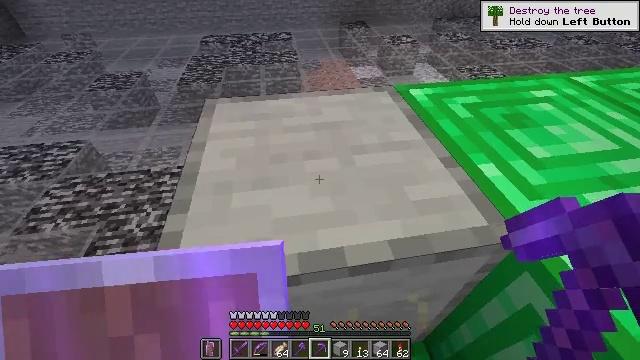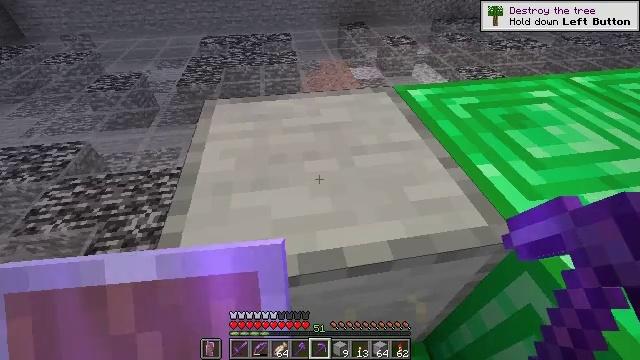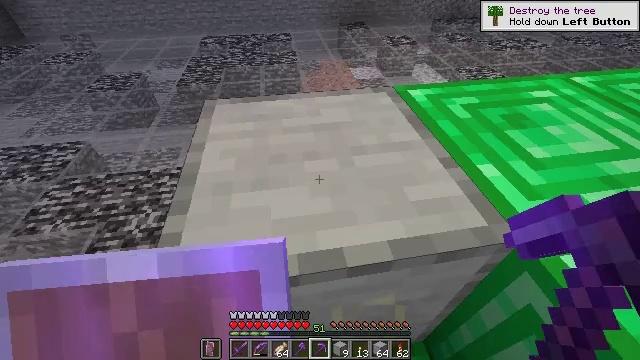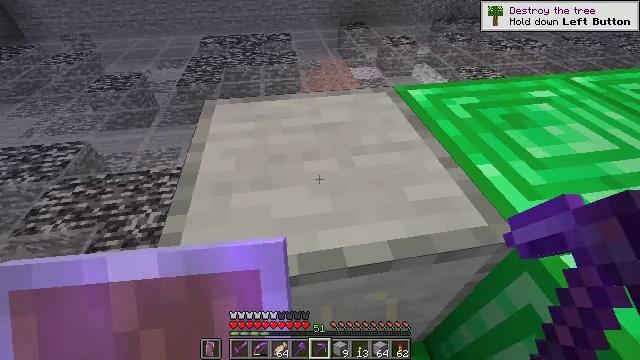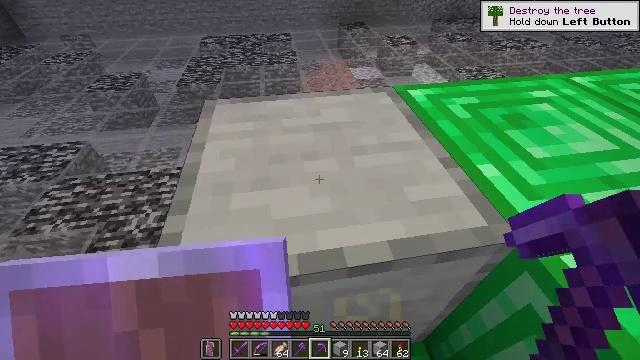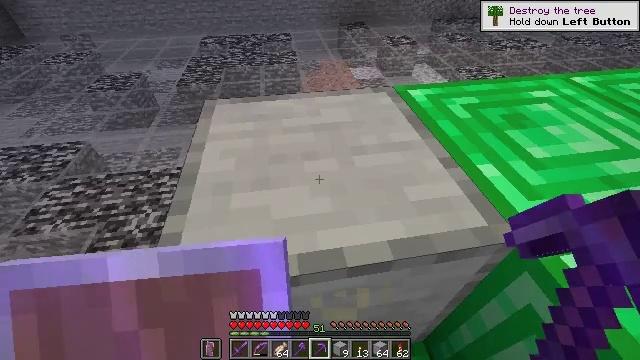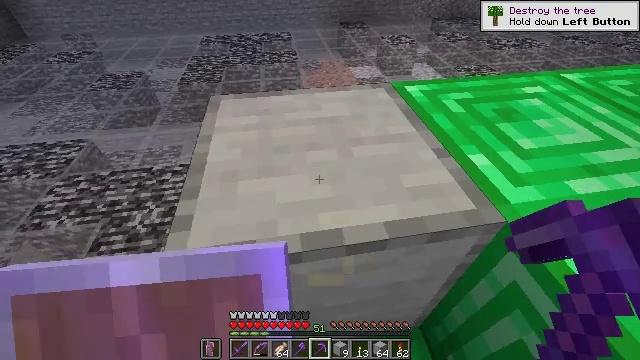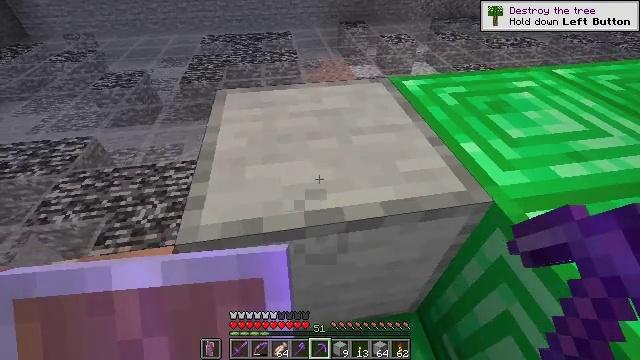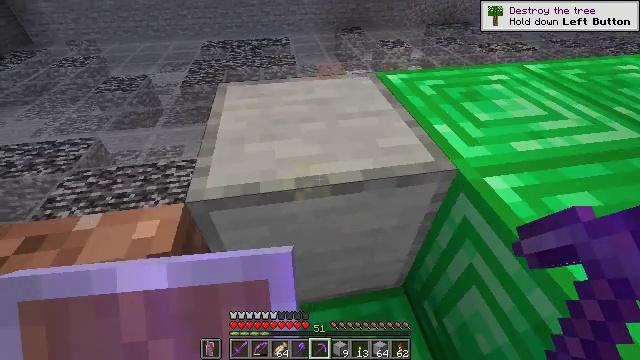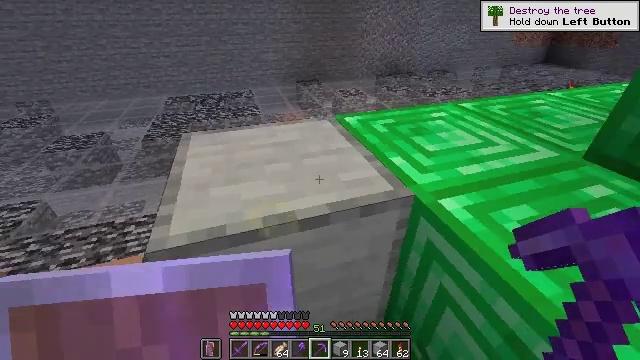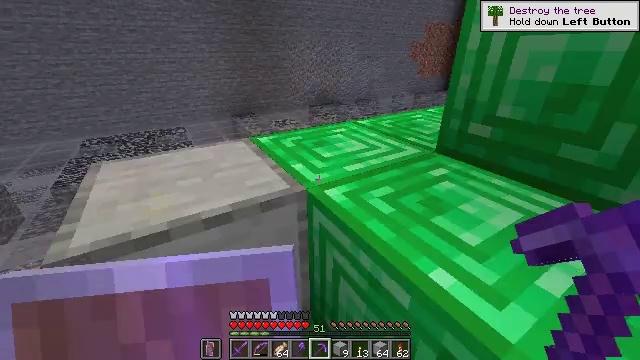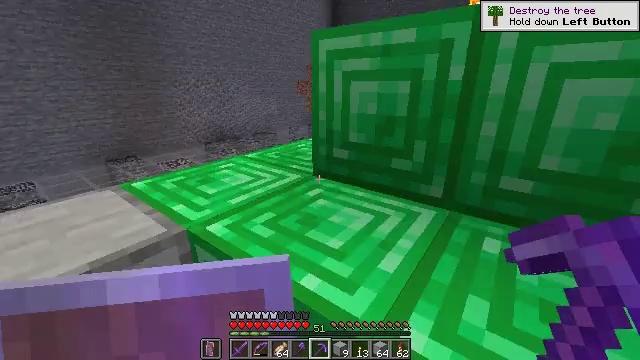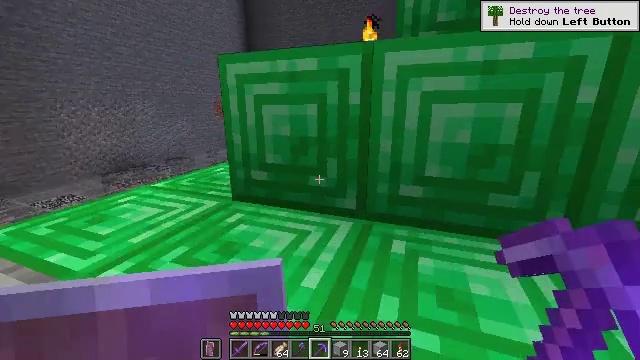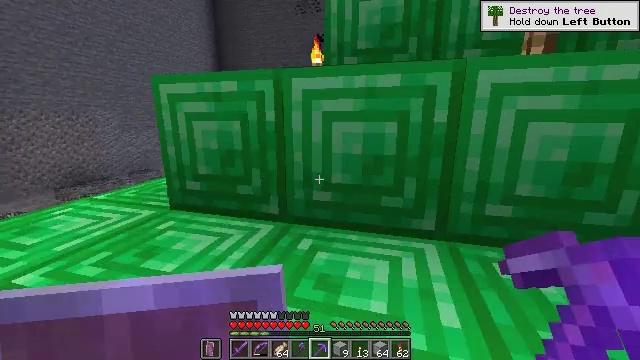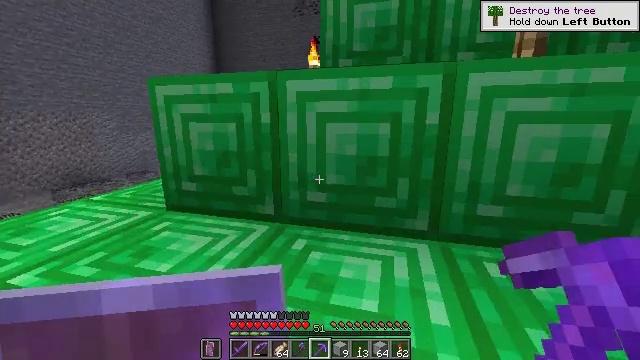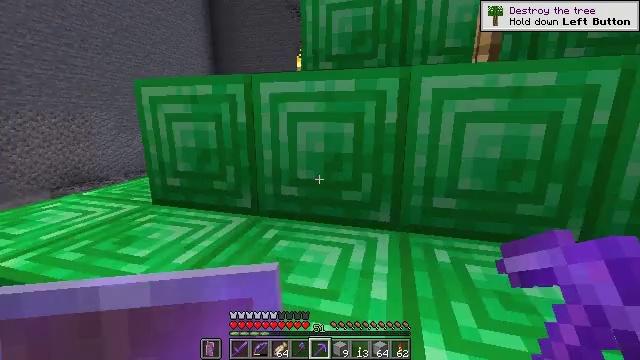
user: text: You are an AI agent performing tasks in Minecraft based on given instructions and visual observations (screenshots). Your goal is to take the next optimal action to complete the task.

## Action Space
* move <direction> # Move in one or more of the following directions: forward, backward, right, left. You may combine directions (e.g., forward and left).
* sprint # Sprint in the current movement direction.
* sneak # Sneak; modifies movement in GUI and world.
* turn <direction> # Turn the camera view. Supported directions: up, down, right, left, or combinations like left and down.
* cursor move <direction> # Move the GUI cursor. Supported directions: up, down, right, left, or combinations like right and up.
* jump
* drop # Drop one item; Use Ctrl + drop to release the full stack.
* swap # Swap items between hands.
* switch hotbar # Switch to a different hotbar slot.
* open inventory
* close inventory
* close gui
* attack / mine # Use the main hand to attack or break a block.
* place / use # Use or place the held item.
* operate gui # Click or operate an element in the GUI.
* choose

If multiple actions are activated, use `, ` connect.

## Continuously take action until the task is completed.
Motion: motion action
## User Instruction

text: Gather the emerald block from a structure.
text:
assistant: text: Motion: no_op
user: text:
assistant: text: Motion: no_op
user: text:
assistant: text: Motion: no_op
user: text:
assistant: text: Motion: no_op
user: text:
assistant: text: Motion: no_op
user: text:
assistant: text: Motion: move back
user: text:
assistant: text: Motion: move back
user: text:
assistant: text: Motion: move back and move right, turn up
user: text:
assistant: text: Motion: move back and move right, turn right and up
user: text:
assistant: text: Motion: move back and move right, turn right and up
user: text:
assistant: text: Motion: move back and move right, turn right and up
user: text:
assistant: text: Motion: move back and move right, turn right and up
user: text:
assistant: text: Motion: move back and move right, turn right and up
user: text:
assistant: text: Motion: move back and move right
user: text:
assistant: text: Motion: move right
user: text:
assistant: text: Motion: move right
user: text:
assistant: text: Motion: no_op
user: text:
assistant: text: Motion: no_op
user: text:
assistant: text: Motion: no_op
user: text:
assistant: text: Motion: no_op
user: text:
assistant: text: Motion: no_op
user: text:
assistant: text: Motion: turn right and up
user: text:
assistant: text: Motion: turn right and up
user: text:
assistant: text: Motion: turn right and up
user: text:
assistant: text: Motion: turn up
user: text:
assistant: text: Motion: no_op
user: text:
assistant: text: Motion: move right
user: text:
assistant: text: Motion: move right
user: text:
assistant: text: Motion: move right
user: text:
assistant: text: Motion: no_op